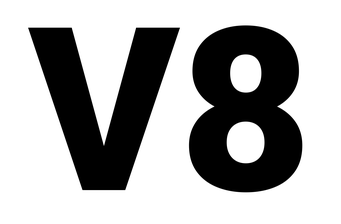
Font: Roboto_Black